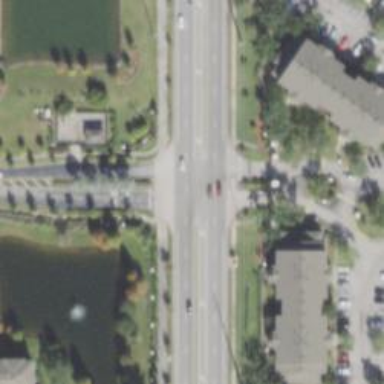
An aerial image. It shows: Uncontrolled road crossing.